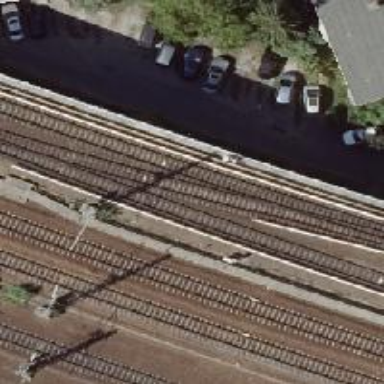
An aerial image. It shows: Railway signal.